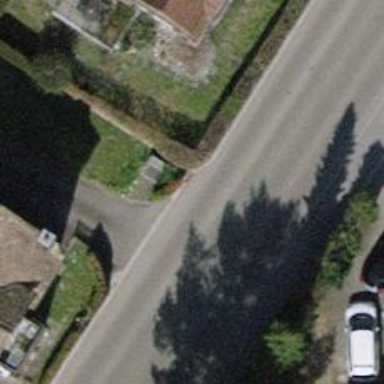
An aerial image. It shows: Hedge acting as barrier.